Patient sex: M
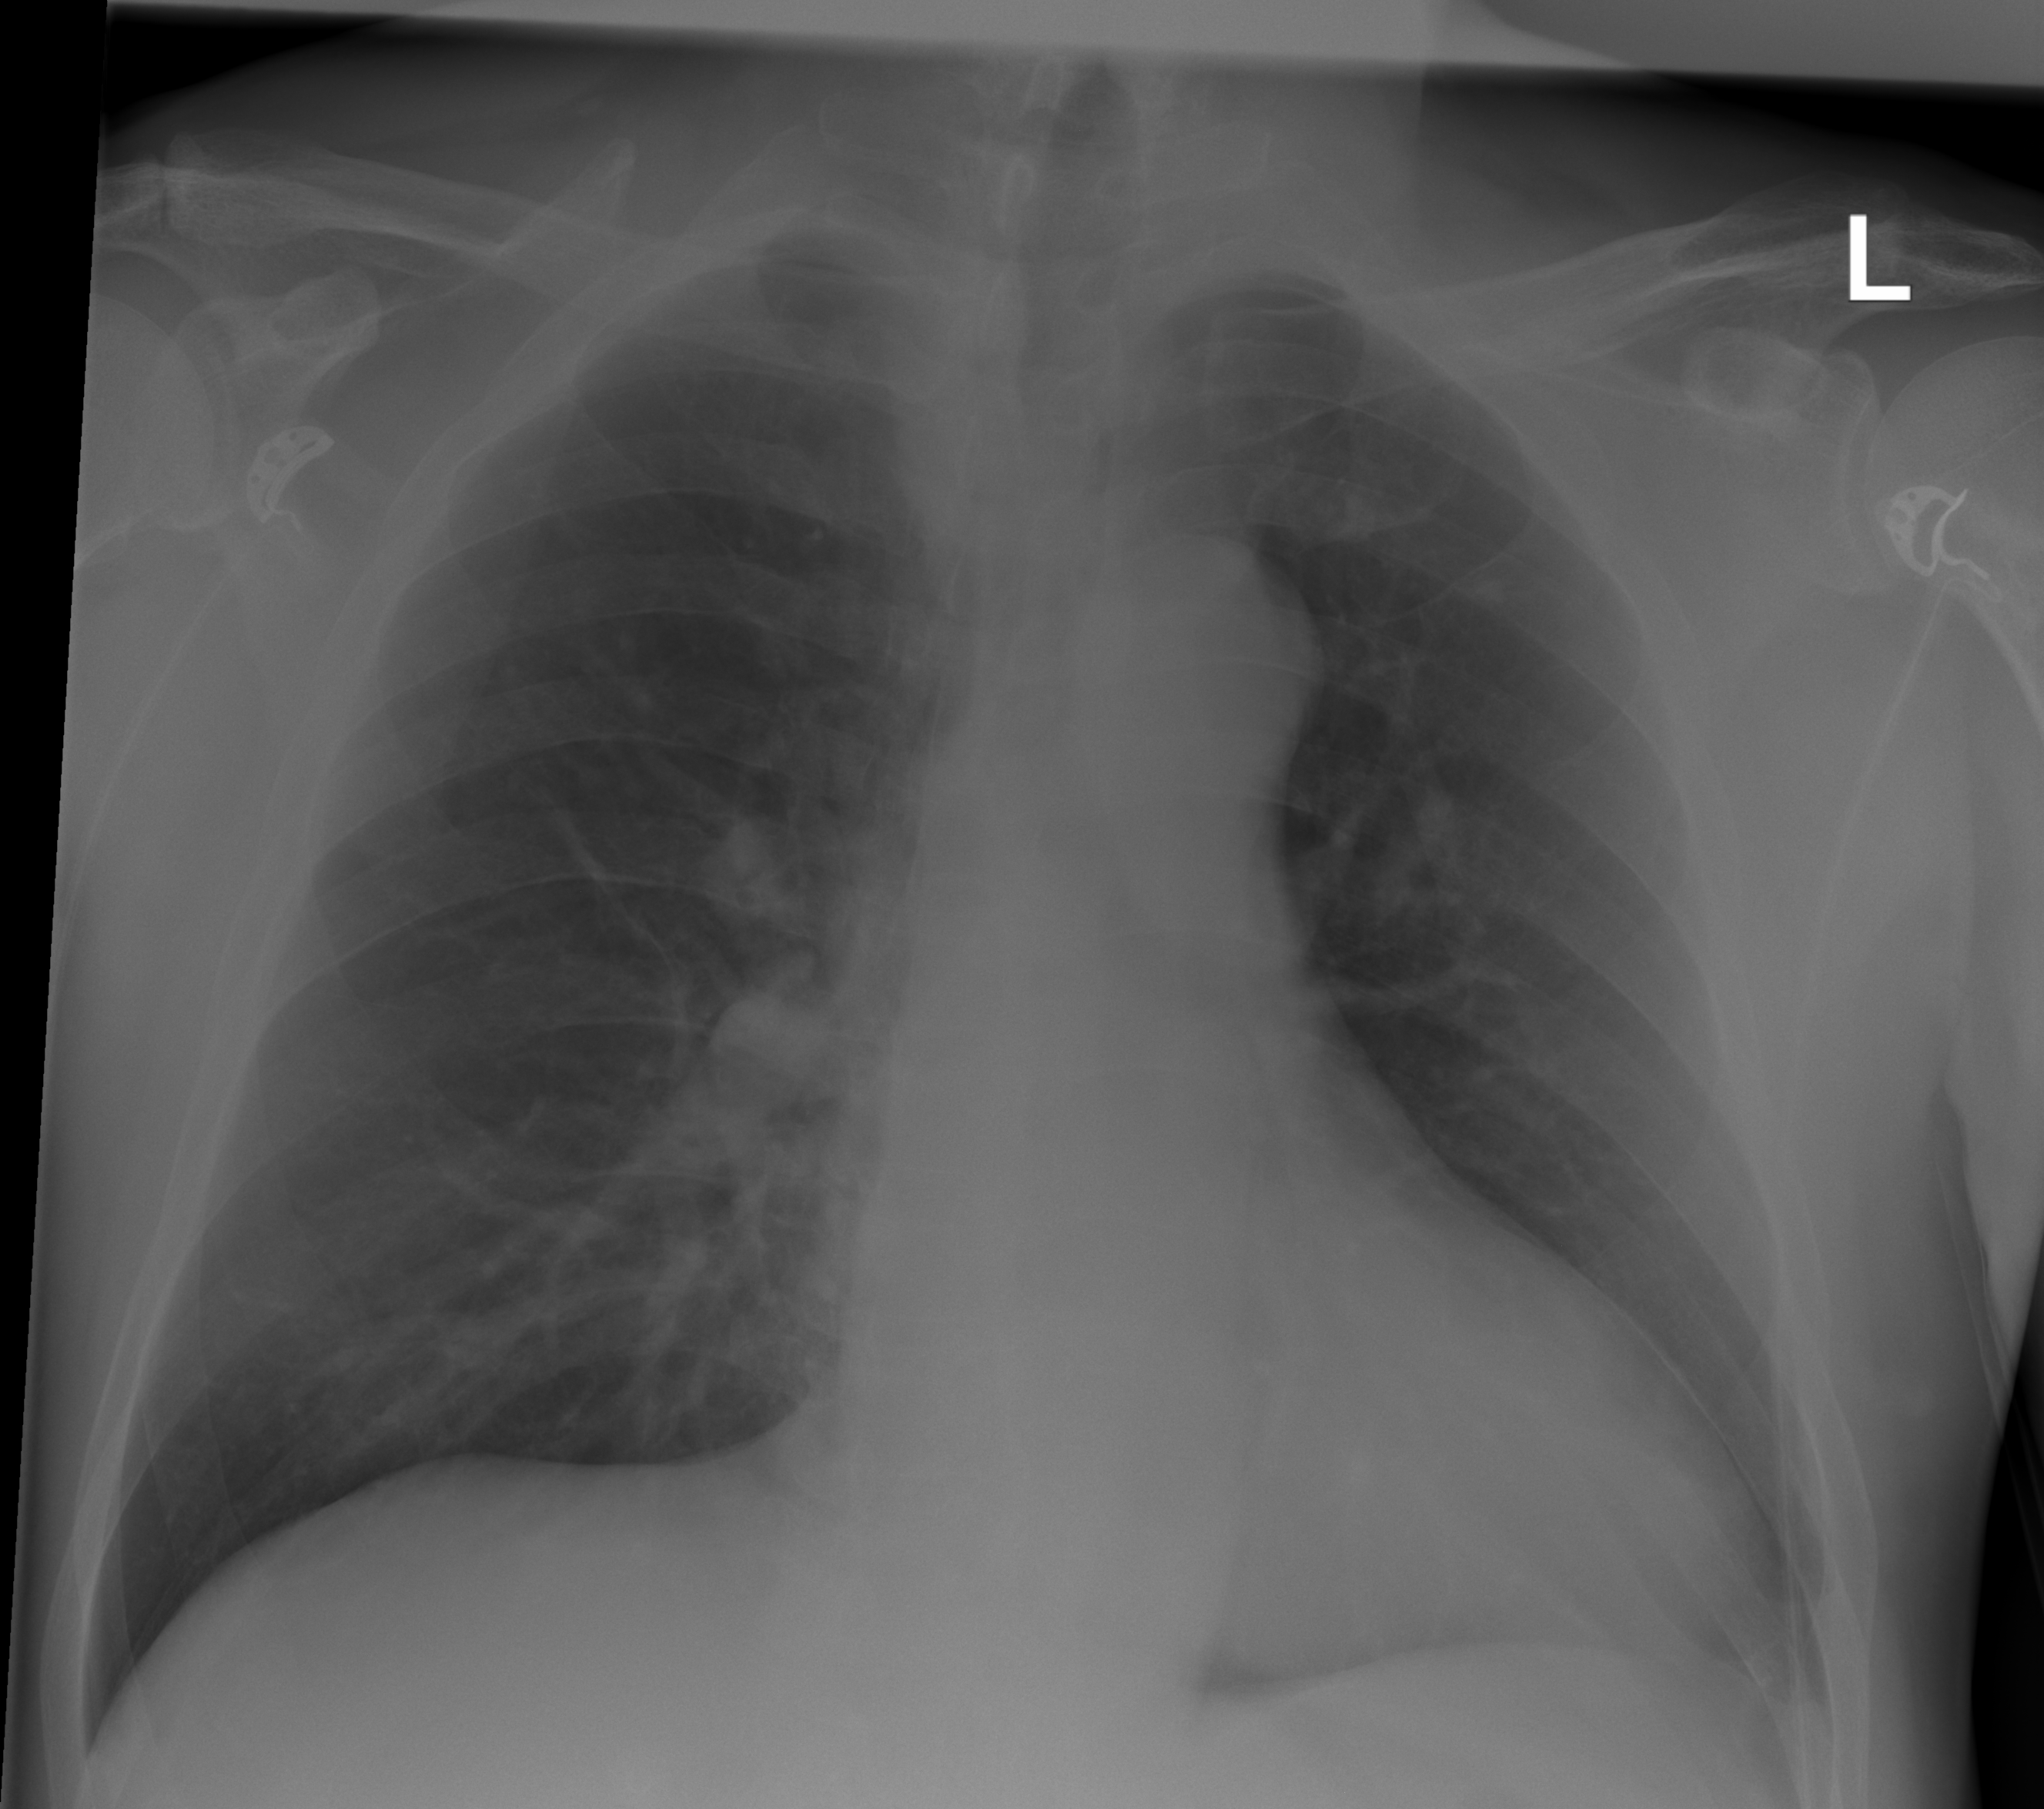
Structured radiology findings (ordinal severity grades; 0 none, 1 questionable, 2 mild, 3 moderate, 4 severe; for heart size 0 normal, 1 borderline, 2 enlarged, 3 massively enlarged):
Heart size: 1
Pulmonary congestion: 0
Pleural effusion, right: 0
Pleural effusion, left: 1
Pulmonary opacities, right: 0
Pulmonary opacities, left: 0
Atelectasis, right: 0
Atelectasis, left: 1